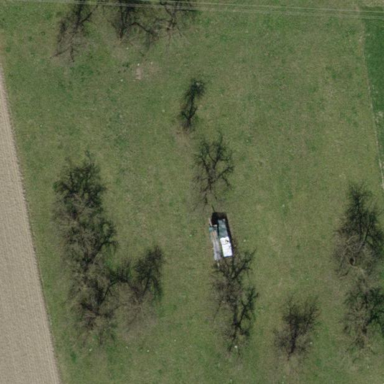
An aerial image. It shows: Orchard.